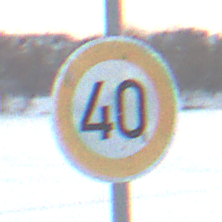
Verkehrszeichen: Geschwindigkeit40
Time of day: SunriseSunset
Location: Outdoor (Nature)
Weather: PartlyCloudy
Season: NotSpecified
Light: Natural